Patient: sex F, age 68
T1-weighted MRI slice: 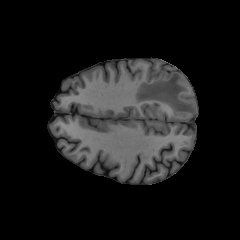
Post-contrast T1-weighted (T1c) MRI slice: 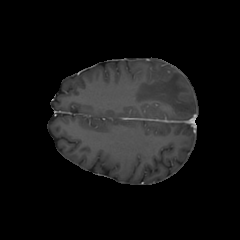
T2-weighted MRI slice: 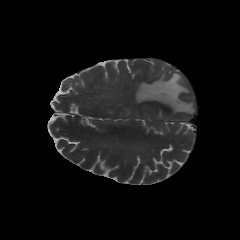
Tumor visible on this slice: yes
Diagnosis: Glioblastoma, IDH-wildtype
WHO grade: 4